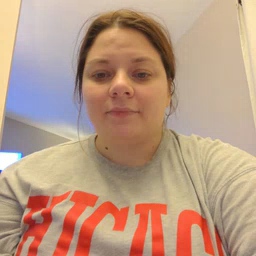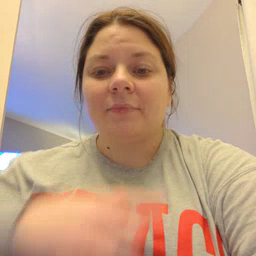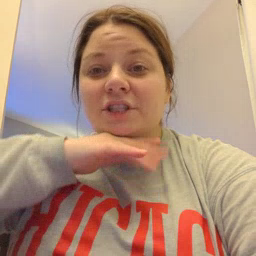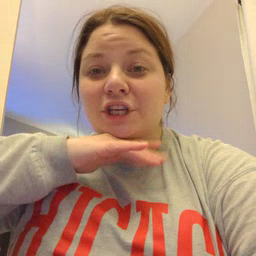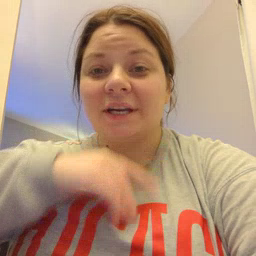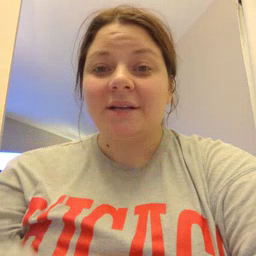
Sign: dirty